Aerial crown-view tile of a tropical tree (Barro Colorado Island, Panama), acquired 20250512:
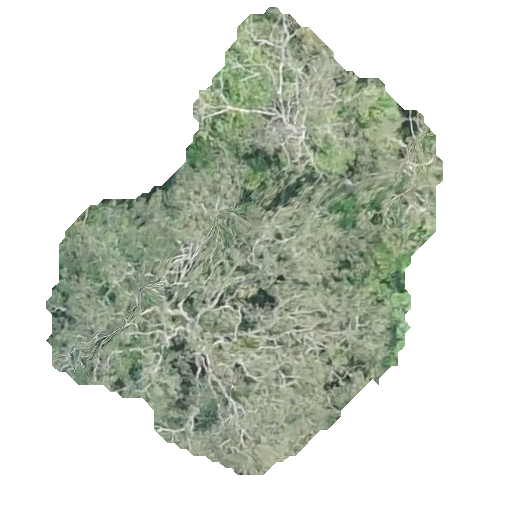
Species: Cordia alliodora
GBIF accepted scientific name: Cordia alliodora
Crown area: 163.645 m²